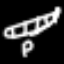
Label: pencil